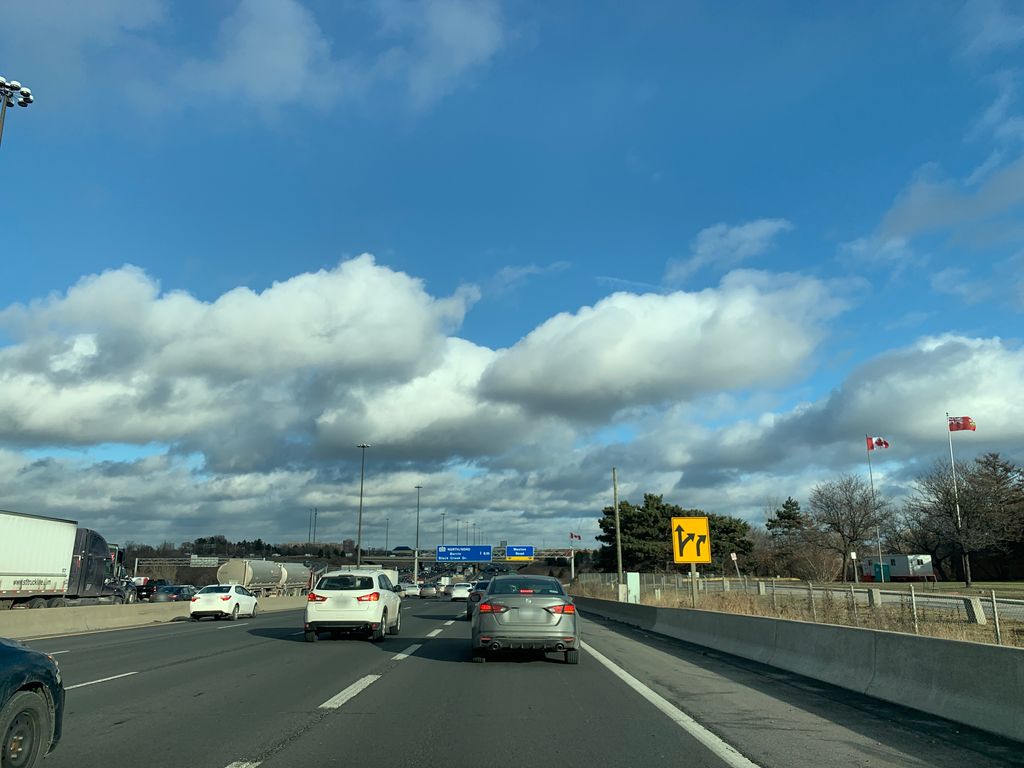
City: toronto